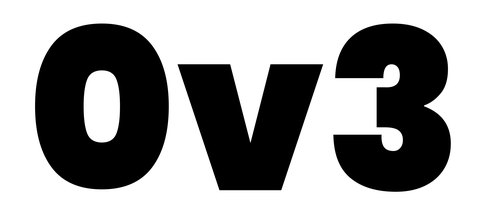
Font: Poppins-Black